Question: I'm working on a program where I need to traverse a square from greatest distance to shortest distance, when starting from the center and given a maximum range that the object can travel.
The traversal would look something like this, each step is labeled starting from 0 to 35 (sorry for crappy diagram). Max distance would be 3 from center:

I was thinking it could work in two for loops, but I don't think that will work anymore without a ton of 'if' statements. I want it to be semi-efficient if possible.
I don't need any code, just some ideas on how to get it to work (although feel free to post whatever).
Thanks for your help guys.
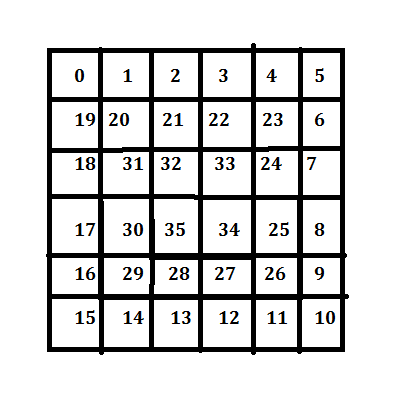
Answer: The simplest approach I can think of would involve 5 loops - one for each direction (all separate loops), and then one for the distance from the outside (which would be the outer-most loop).
The outer-most loop's value would allow us to determine where each loop should start and end.
As a rough draft, I imagine it would look something like this:
'''
for i = 0 to n
for x = i to (n-i-1)
// process matrix[x][i]
for y = i to (n-i-1)
// process matrix[n-i][y]
for x = (n-i) downto i
// process matrix[x][n-i]
for y = (n-i) downto i
// process matrix[i][y]
'''
I'll leave it to you to write the actual code.